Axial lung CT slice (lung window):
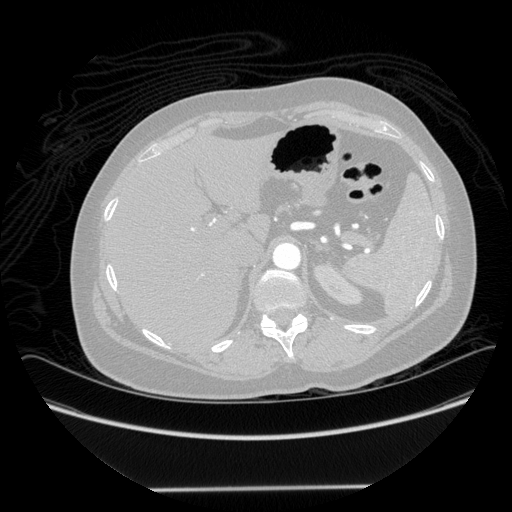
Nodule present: no